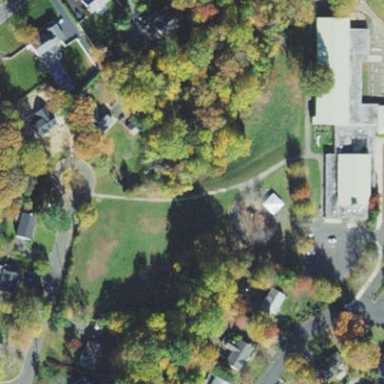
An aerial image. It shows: School.